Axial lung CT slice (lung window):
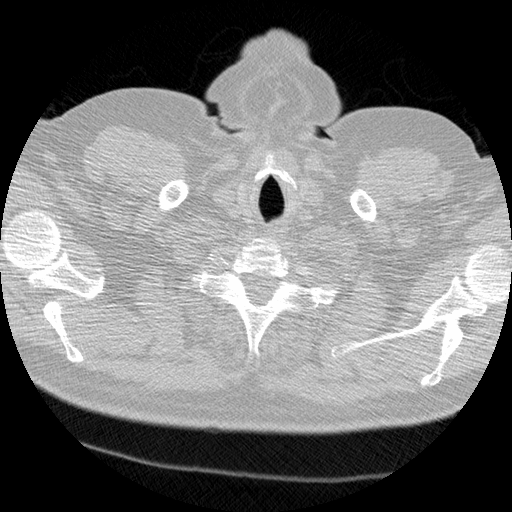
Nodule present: no